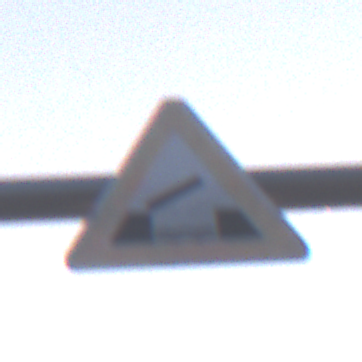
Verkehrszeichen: BeweglicheBruecke
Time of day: SunriseSunset
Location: Outdoor (Urban)
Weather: Clear
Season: NotSpecified
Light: Natural